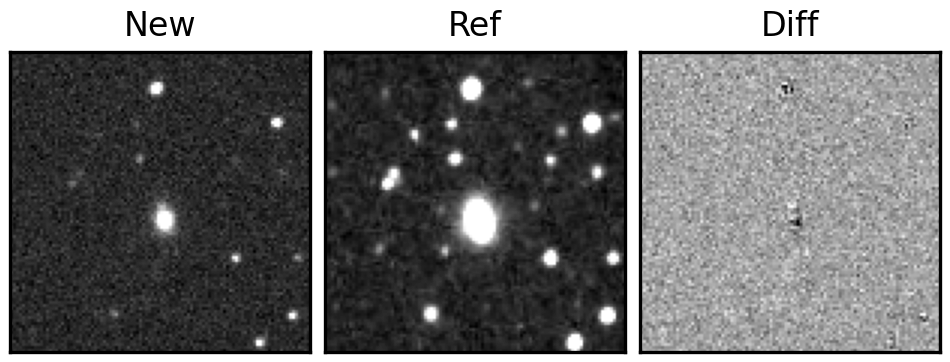
Label: real